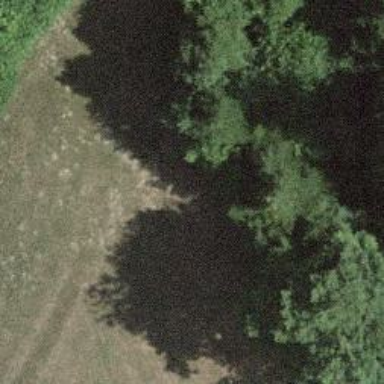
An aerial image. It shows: Path on the ground.